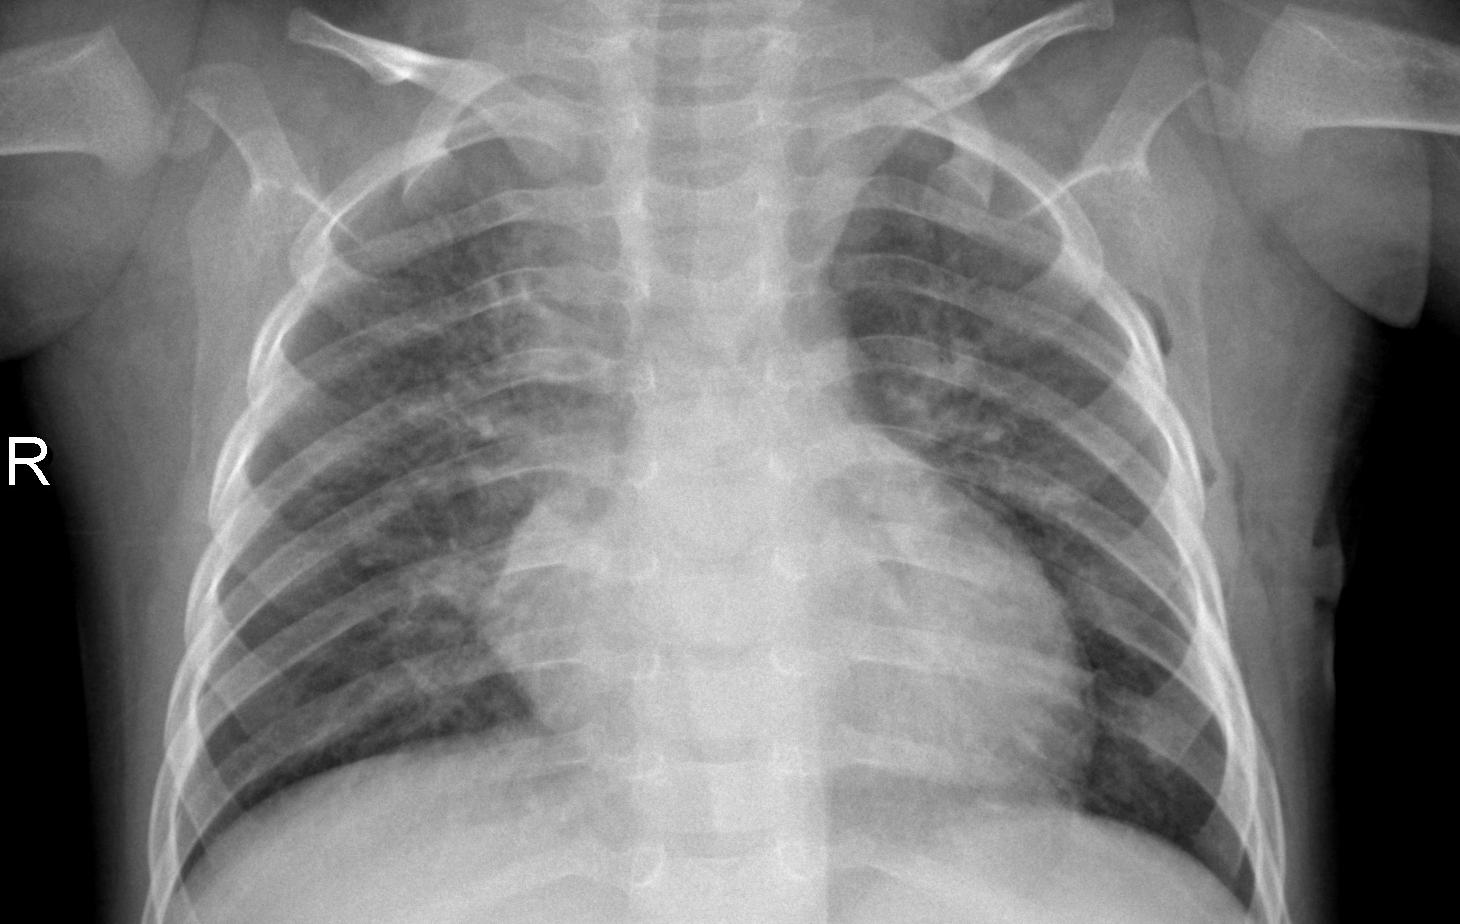
Diagnosis: PNEUMONIA